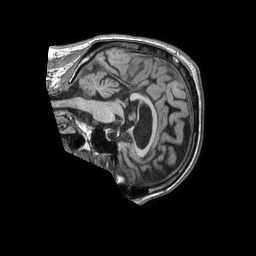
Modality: T1w
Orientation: sagittal
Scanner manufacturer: philips
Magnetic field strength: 1.5 T
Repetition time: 0.007791 s
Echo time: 0.003555 s